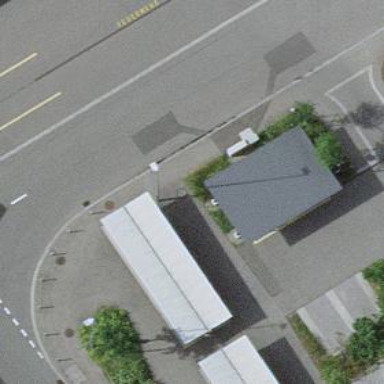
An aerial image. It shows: Bicycle parking area with stands.